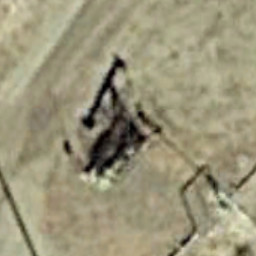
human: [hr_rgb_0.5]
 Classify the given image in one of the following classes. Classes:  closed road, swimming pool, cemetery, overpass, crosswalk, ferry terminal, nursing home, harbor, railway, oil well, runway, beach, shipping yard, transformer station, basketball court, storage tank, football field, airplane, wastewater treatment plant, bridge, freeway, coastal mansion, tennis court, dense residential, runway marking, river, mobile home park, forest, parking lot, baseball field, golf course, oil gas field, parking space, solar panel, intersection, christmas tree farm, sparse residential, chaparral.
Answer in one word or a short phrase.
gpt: oil well